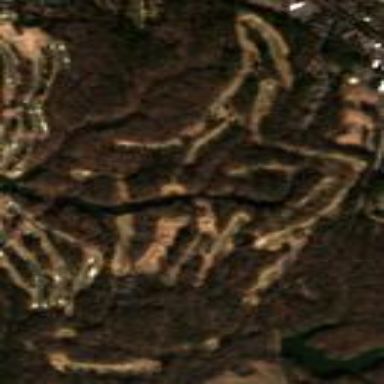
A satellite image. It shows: Golf course surrounded by greenery.